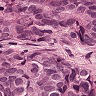
Metastatic tissue present: yes